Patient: sex M, age 31
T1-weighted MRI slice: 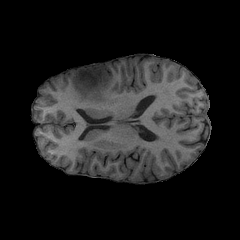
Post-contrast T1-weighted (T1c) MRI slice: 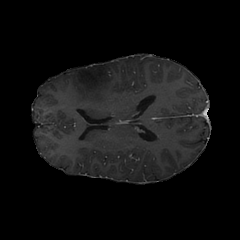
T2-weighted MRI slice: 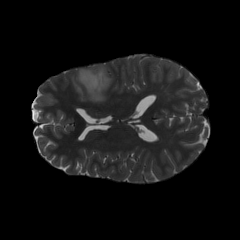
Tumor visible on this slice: yes
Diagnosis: Astrocytoma, IDH-mutant
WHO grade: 2